Field crop: tomato
Growth stage: 1
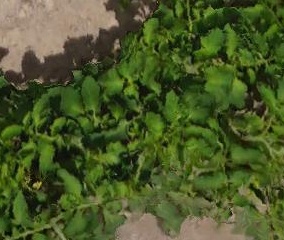
Species: tomato